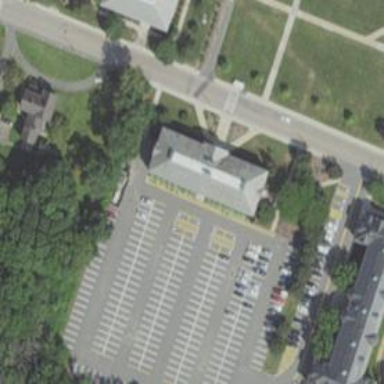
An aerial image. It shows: Parking space.